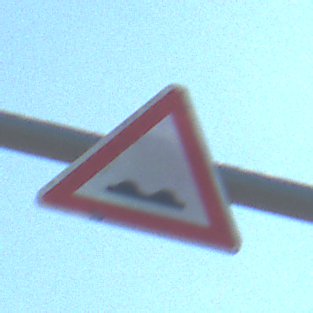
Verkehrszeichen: UnebeneFahrbahn
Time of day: Midday
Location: Outdoor (Urban)
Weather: Clear
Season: NotSpecified
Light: Natural